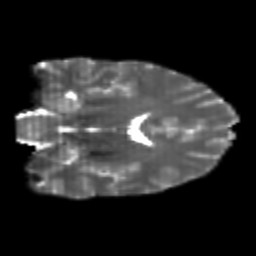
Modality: T2w
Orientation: coronal
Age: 21
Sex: male
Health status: healthy
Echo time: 0.074 s